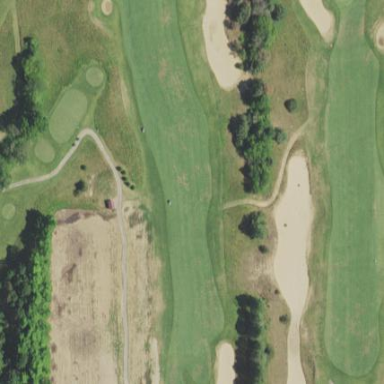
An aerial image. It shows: Golf fairway with grass surface.